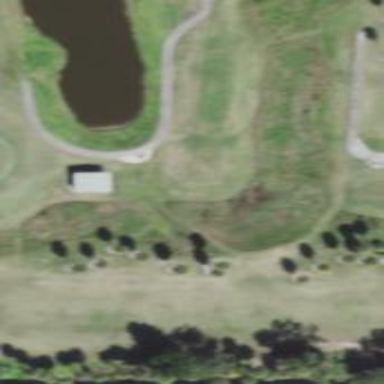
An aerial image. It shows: Path for golf carts.